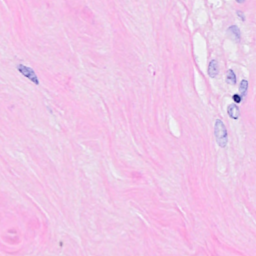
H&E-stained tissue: Breast